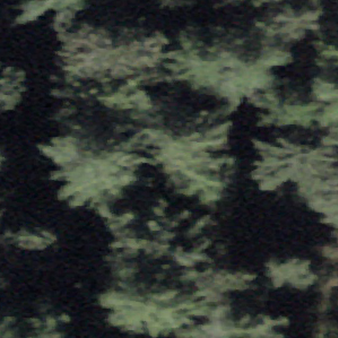
Label: other